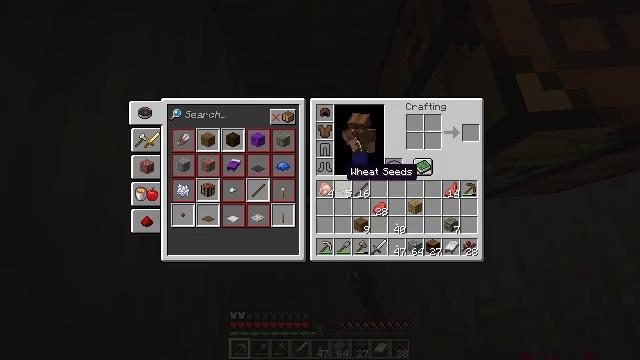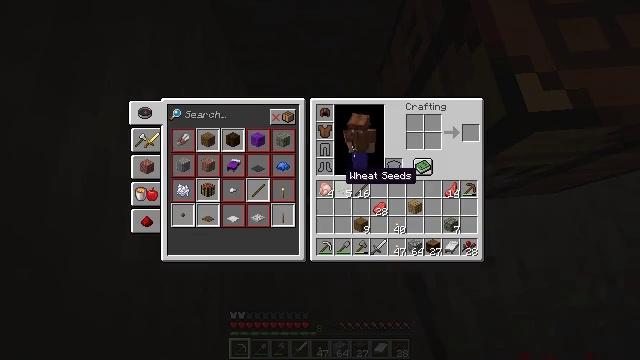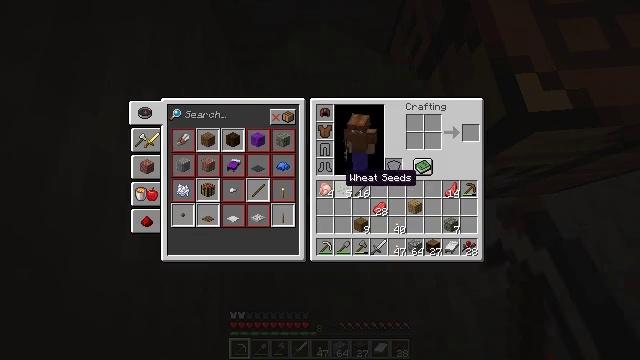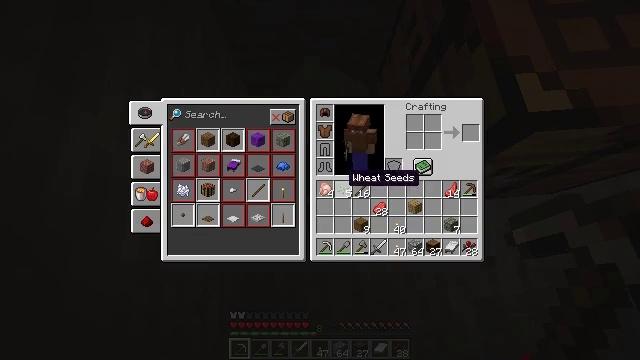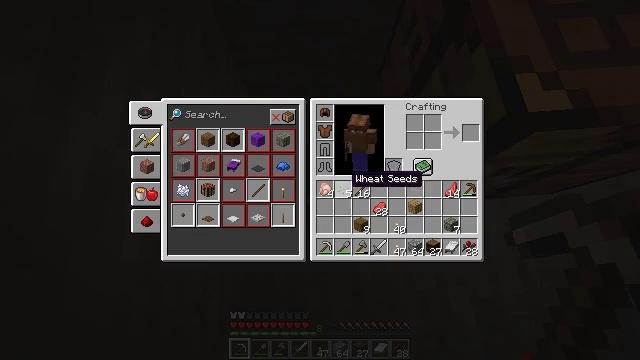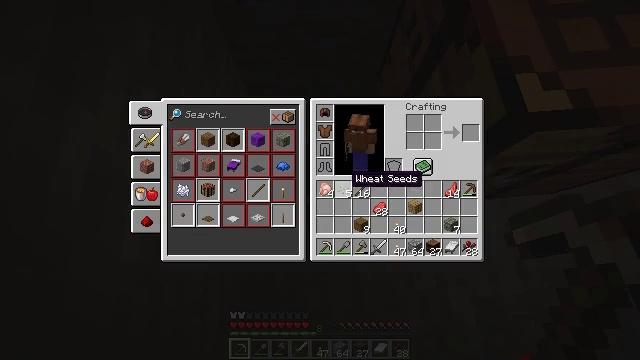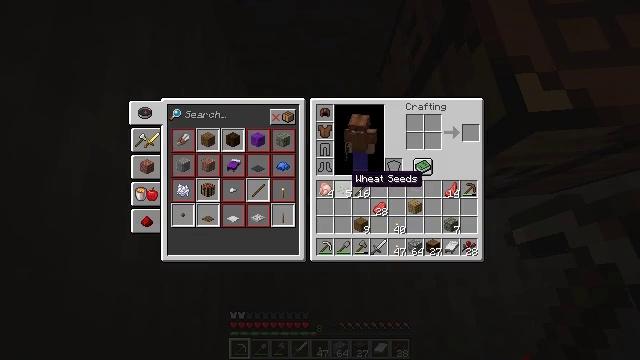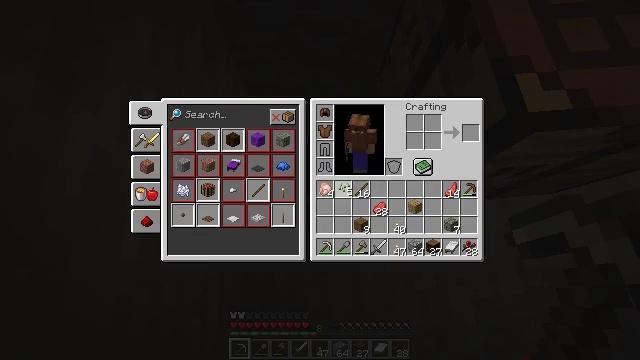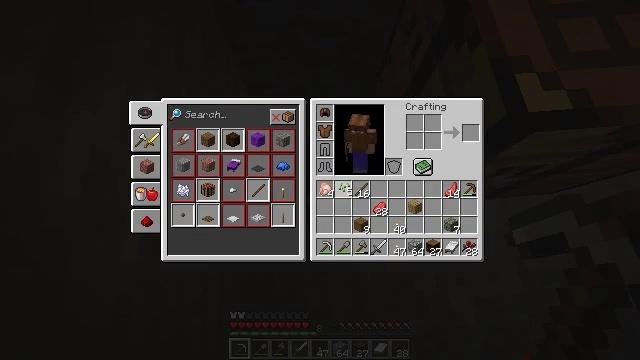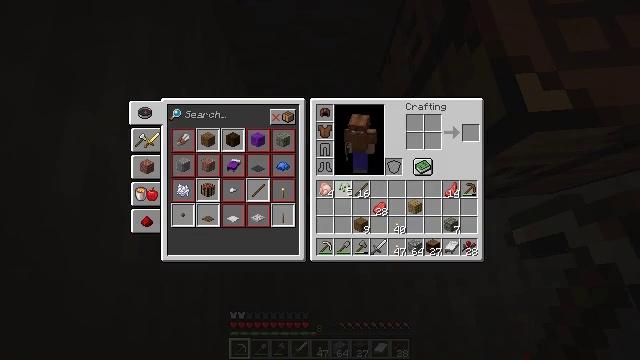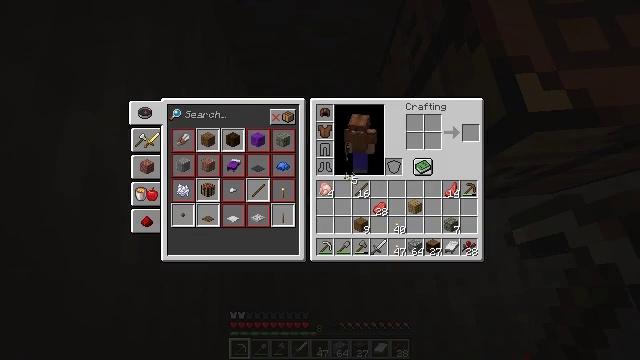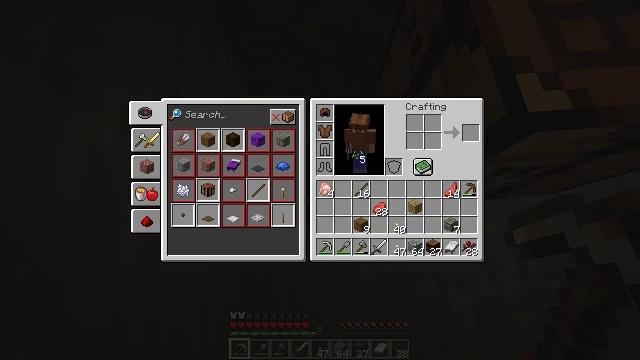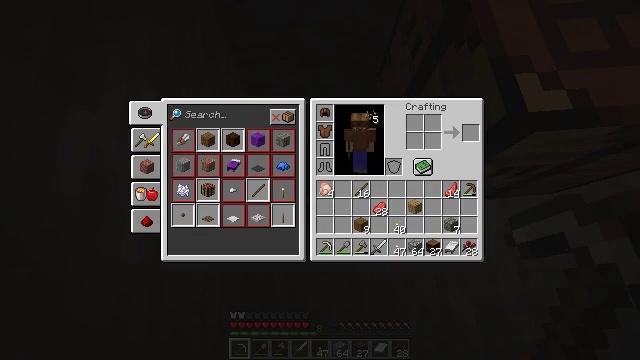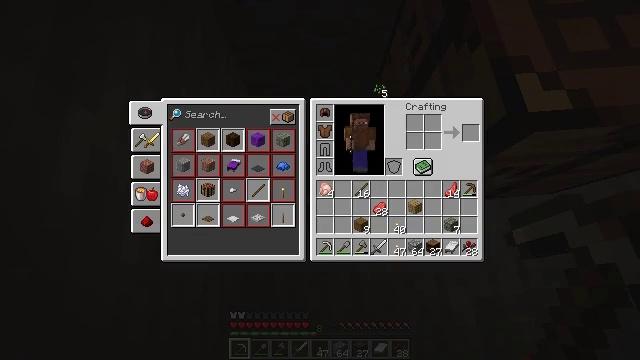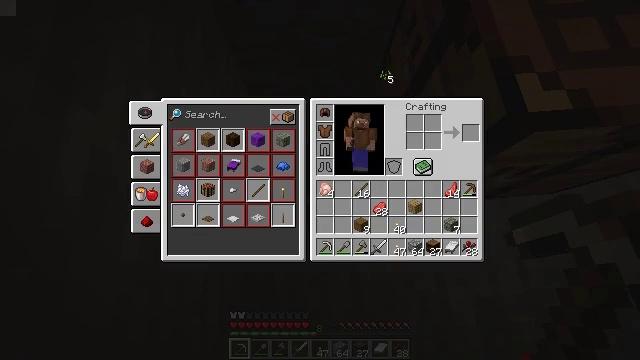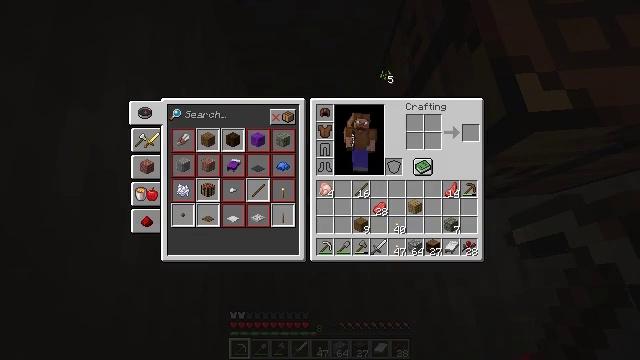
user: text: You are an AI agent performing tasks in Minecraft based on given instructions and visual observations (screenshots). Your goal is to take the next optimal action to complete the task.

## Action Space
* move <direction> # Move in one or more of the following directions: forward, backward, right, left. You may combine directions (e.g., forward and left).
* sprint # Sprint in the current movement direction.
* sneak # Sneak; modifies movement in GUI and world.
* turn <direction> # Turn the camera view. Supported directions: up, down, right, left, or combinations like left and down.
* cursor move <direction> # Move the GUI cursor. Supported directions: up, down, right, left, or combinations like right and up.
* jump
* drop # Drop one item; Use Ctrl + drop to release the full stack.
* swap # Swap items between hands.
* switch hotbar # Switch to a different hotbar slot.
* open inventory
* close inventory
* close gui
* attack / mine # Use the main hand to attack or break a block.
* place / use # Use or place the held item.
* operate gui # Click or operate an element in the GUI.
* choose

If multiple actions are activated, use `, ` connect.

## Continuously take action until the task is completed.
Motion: motion action
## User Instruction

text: Drop wheat seeds.
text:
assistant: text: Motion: open gui
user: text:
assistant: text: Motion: no_op
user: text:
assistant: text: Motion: no_op
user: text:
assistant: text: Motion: no_op
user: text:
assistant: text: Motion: no_op
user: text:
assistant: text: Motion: no_op
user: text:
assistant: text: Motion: operate gui
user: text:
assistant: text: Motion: operate gui
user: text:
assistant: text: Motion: operate gui
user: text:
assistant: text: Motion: cursor move up
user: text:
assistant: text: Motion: cursor move right and up
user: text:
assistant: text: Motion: cursor move right and up
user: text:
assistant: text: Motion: cursor move right and up
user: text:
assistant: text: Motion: cursor move up
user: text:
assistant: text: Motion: operate gui
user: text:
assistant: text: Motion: operate gui
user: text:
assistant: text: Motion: operate gui
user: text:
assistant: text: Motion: no_op
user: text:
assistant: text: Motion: no_op
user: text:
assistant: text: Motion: no_op
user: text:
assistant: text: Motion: no_op
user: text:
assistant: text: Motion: no_op
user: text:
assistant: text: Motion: no_op